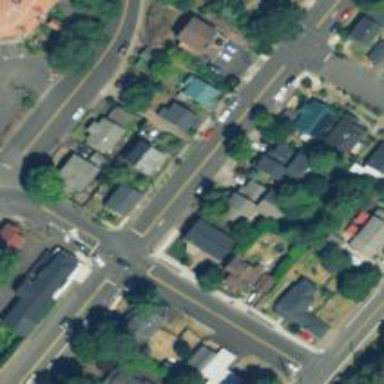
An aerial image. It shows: Alley classified as service road.